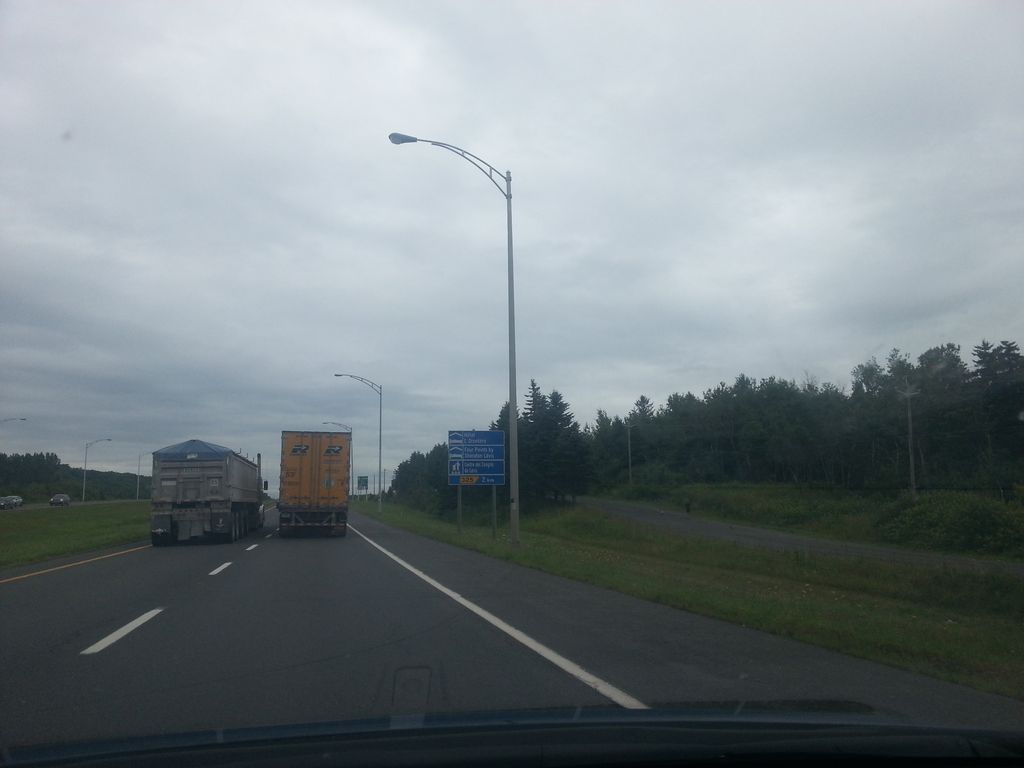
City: quebec_city